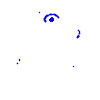
Particle: electron